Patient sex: M
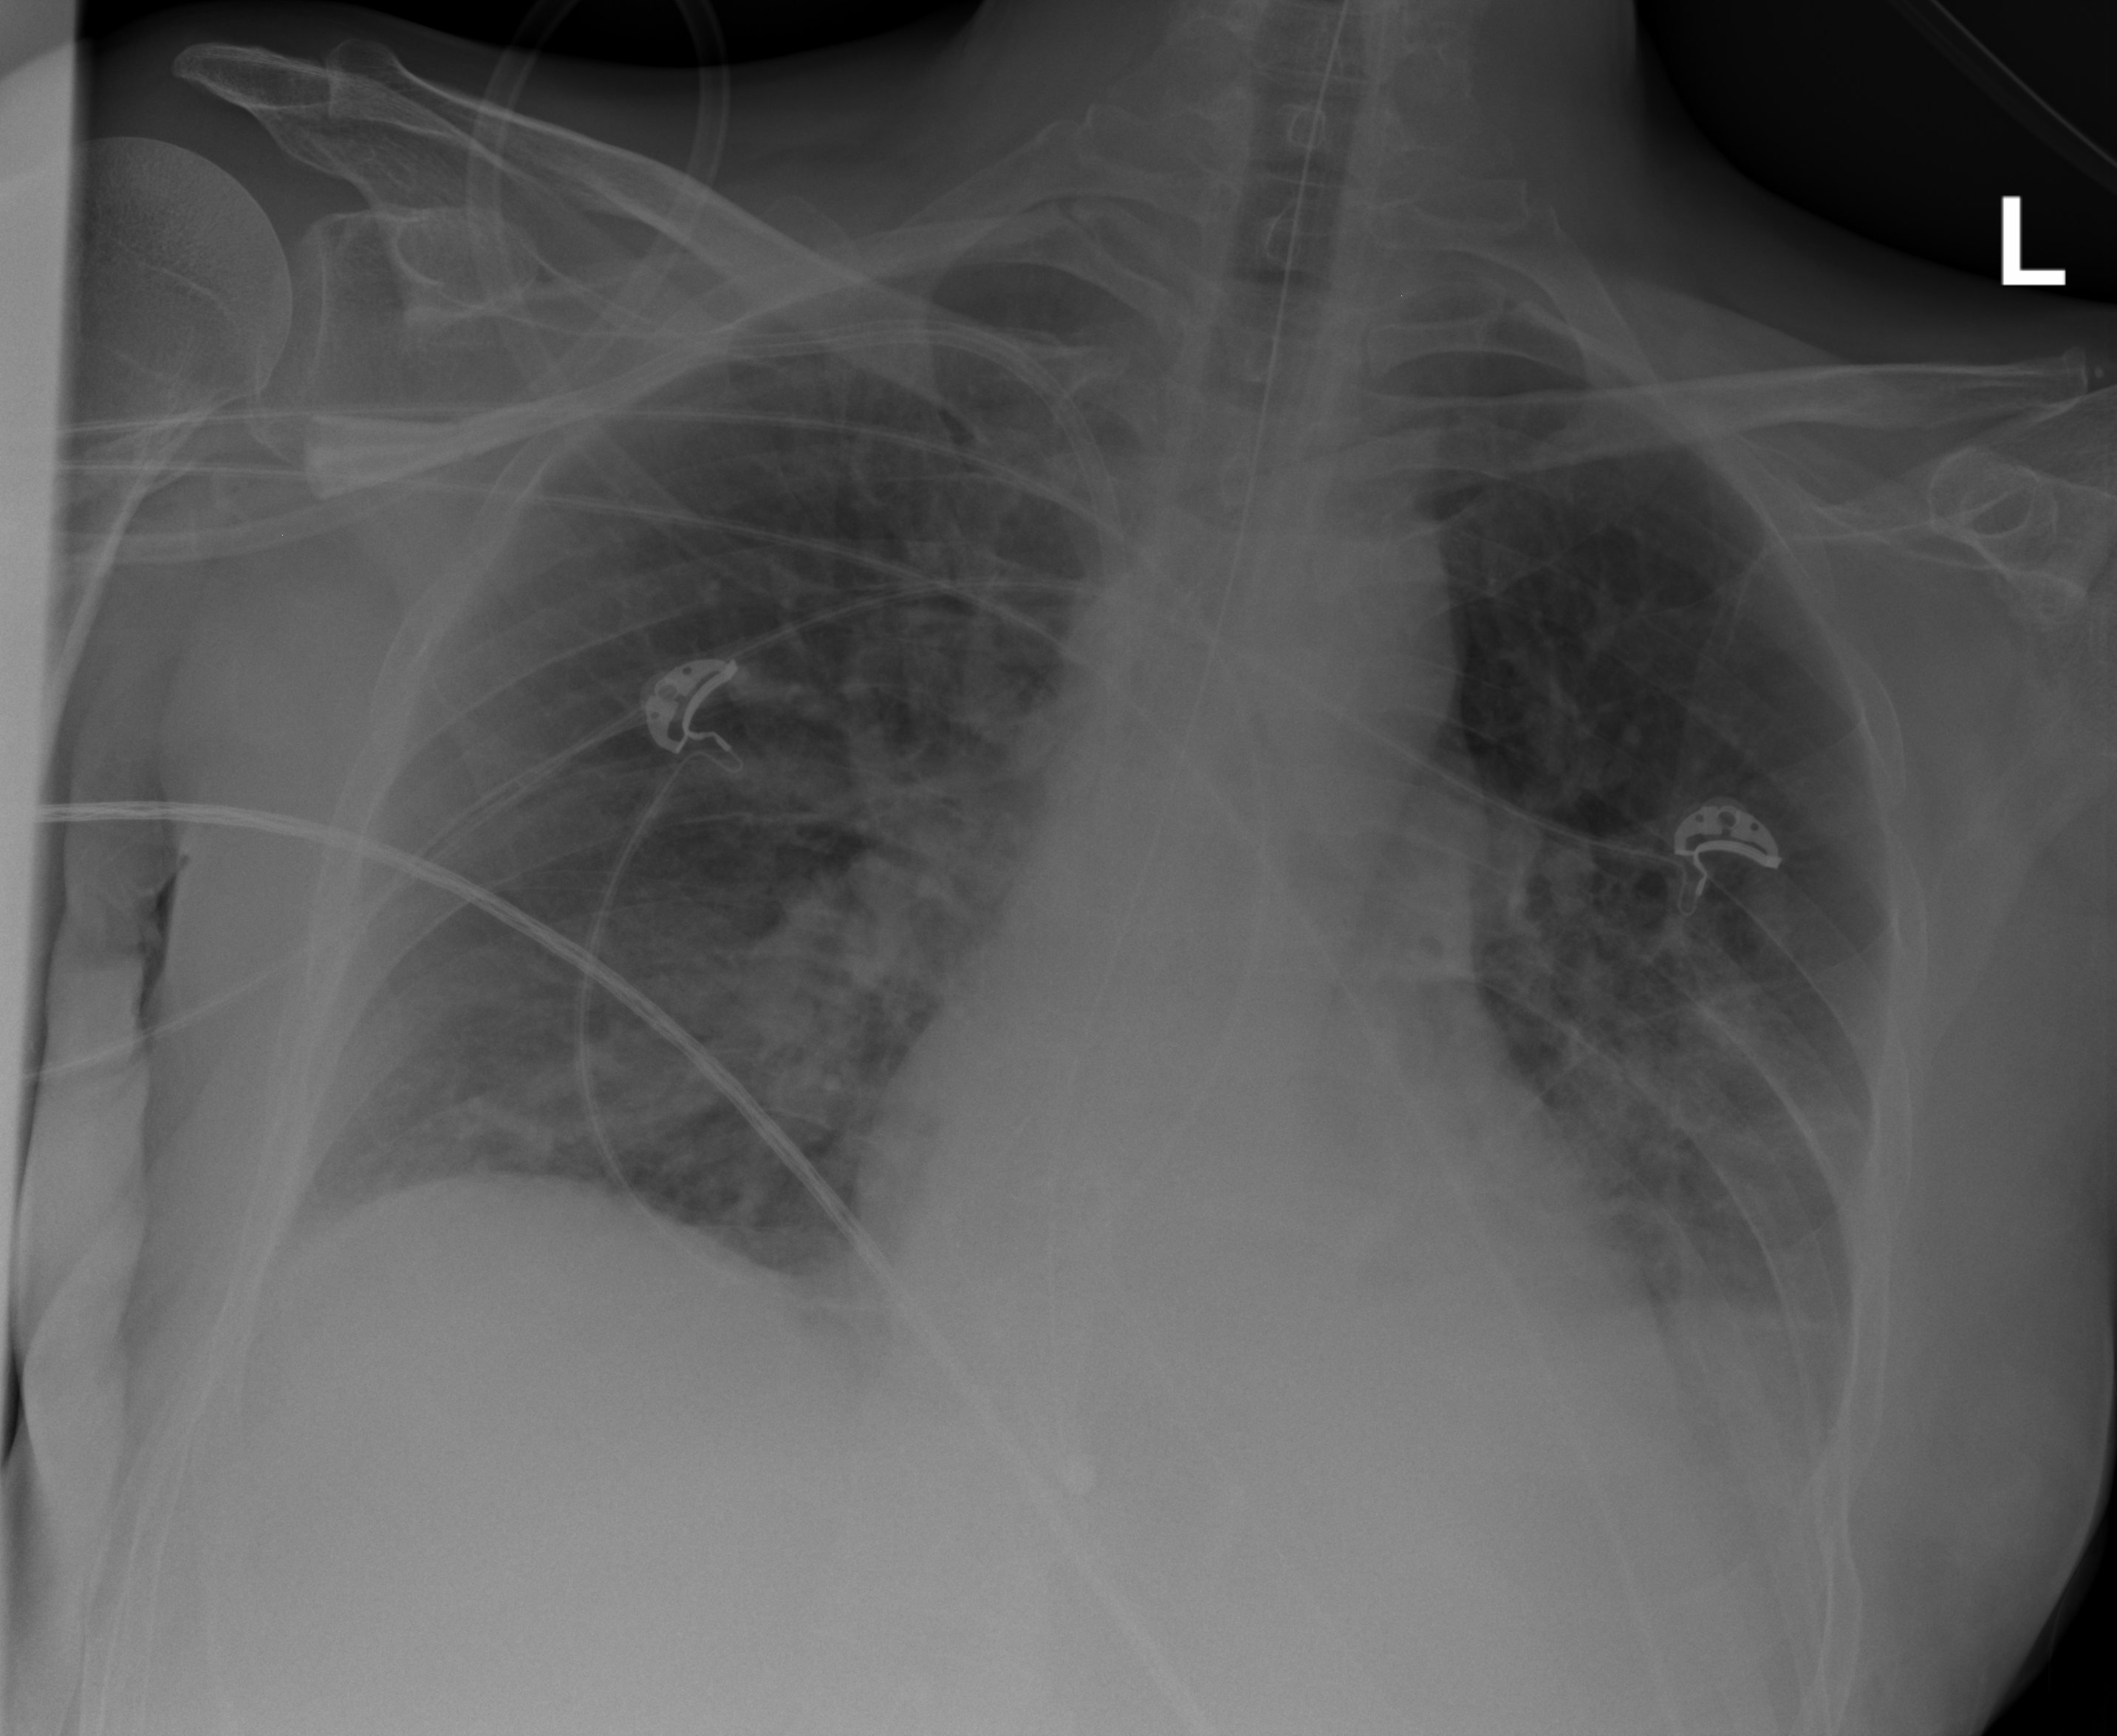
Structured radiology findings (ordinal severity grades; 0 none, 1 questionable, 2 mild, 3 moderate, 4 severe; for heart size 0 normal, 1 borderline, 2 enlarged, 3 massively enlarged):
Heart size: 0
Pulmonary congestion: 0
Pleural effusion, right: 2
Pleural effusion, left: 2
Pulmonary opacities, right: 2
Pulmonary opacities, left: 2
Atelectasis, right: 0
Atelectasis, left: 2